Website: home-depot
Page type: orders-overview
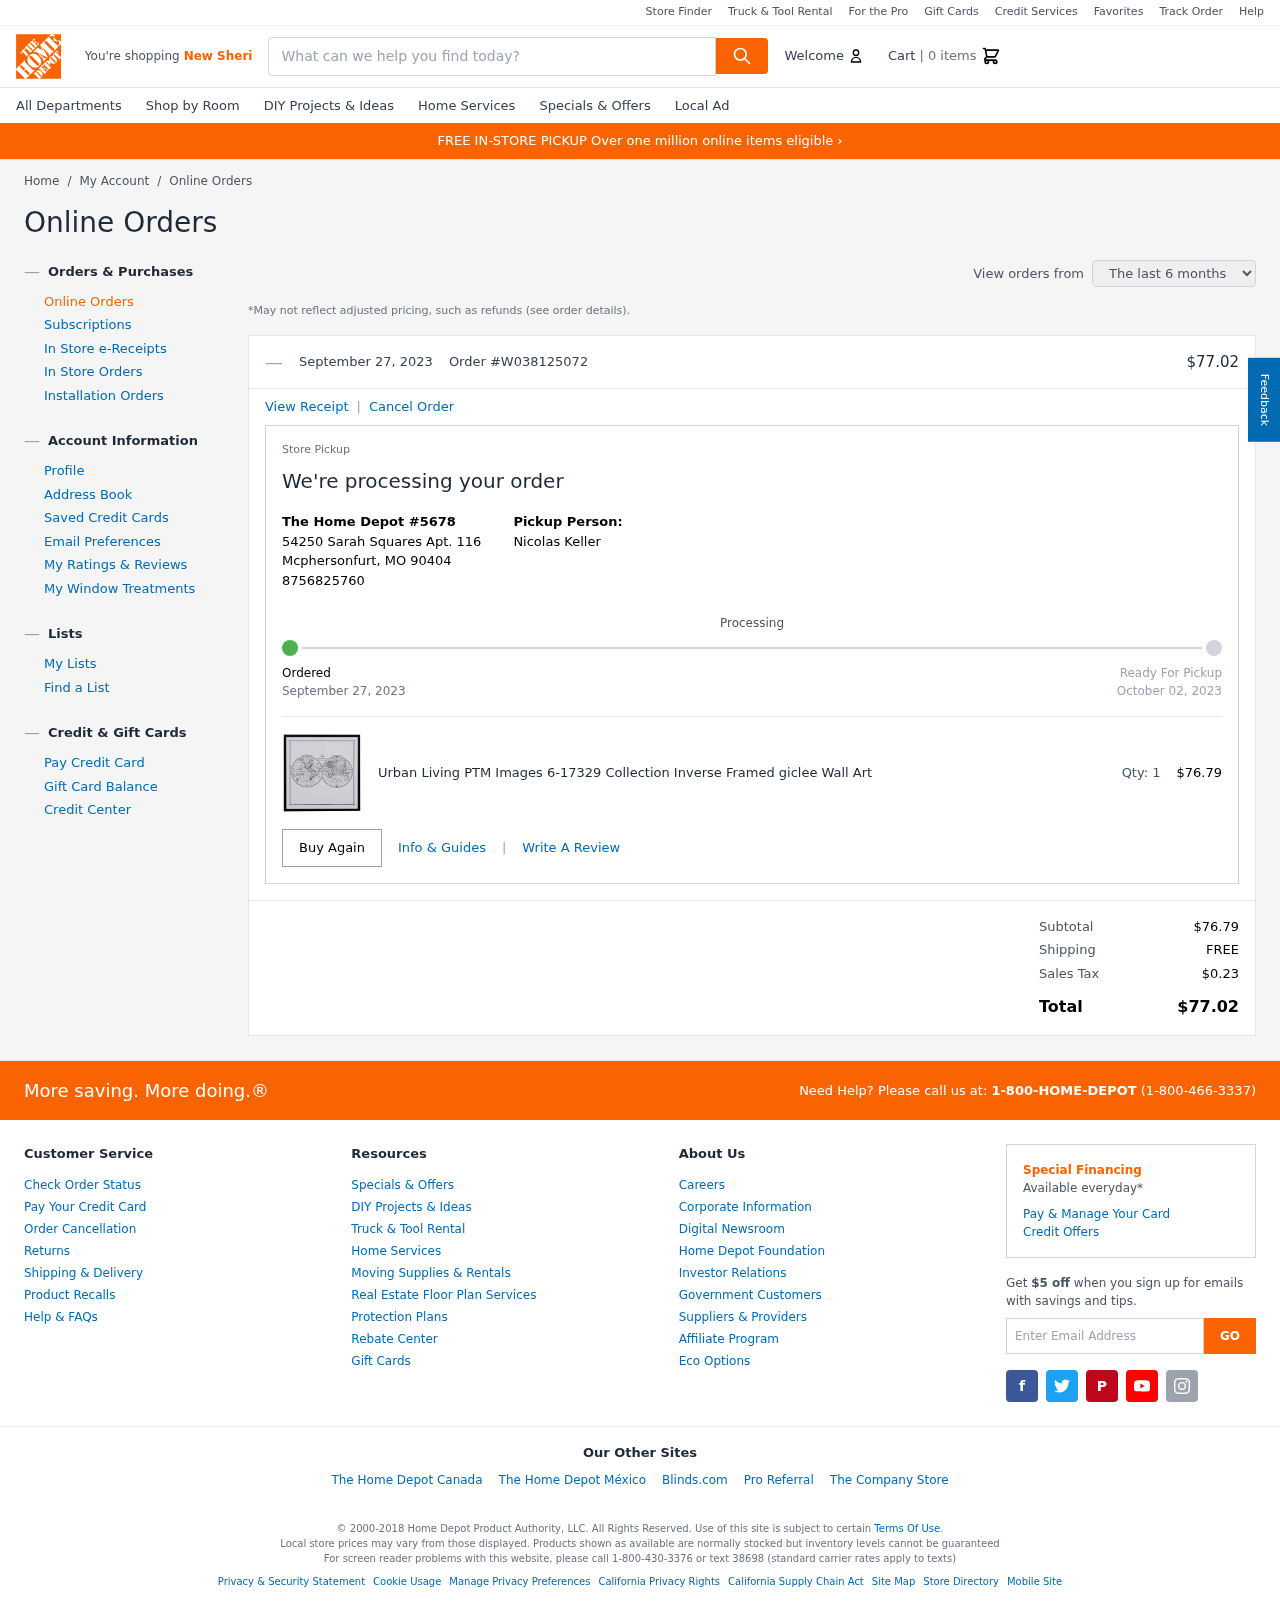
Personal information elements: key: PII_CITY
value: New Sheri
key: PII_FULLNAME
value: Nicolas Keller
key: PII_LOCATION1_CITY_STATE_ZIP
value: Mcphersonfurt, MO 90404
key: PII_LOCATION1_STREET
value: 54250 Sarah Squares Apt. 116
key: PII_PHONE
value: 8756825760
Product elements: key: PRODUCT1_NAME
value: Urban Living PTM Images 6-17329 Collection Inverse Framed giclee Wall Art
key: PRODUCT1_PRICE
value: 76.79
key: PRODUCT1_QUANTITY
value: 1
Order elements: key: ORDER_NUM_ITEMS
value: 0
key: ORDER_DATE
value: September 27, 2023
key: ORDER_ID
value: W038125072
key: ORDER_TOTAL
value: $77.02
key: ORDER_DELIVERY_DATE
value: October 02, 2023
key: ORDER_SUBTOTAL
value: $76.79
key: ORDER_SHIPPING_COST
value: FREE
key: ORDER_TAX
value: $0.23
Search elements: key: HEADER_SEARCH
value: What can we help you find today?